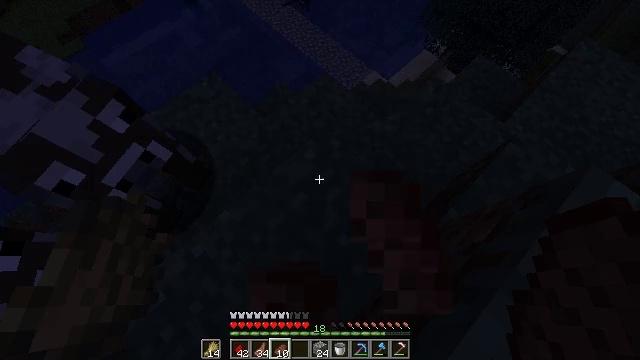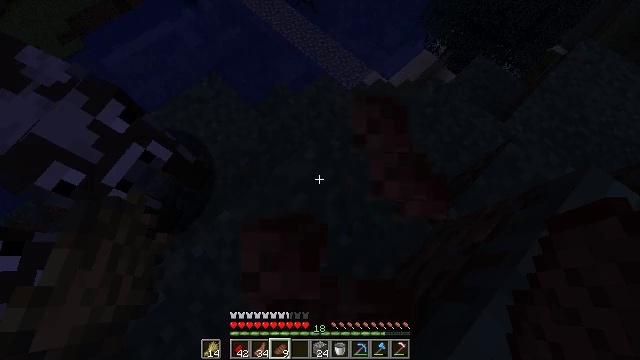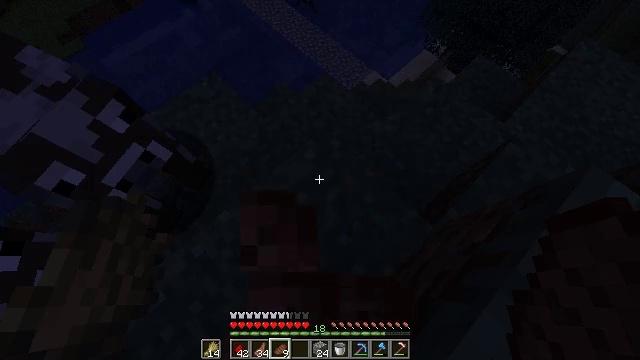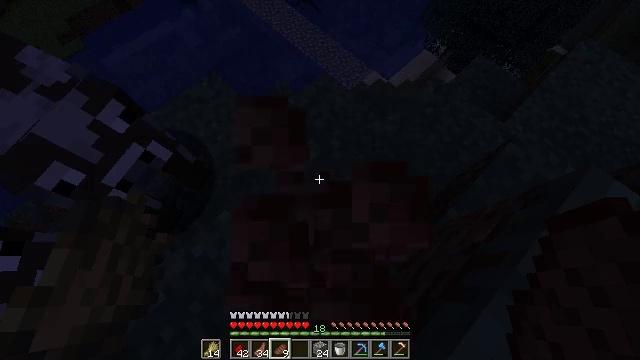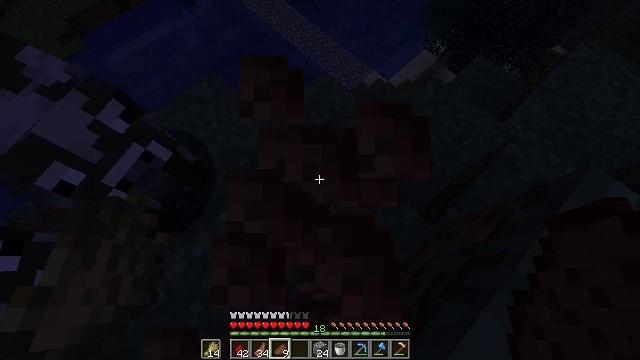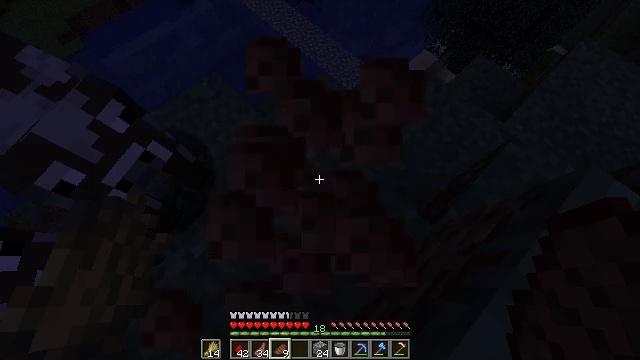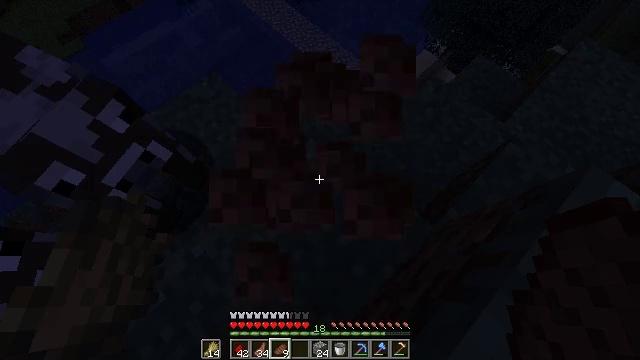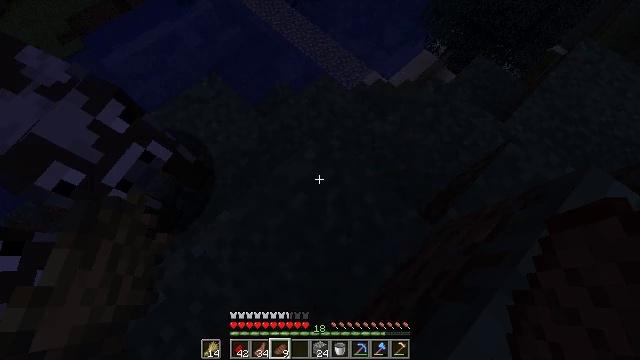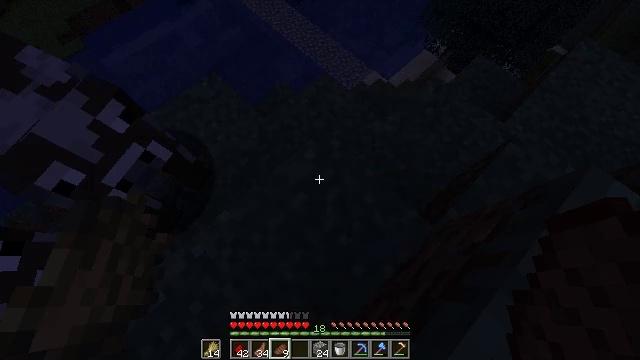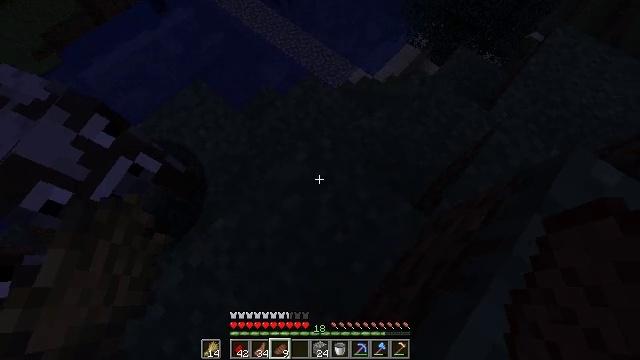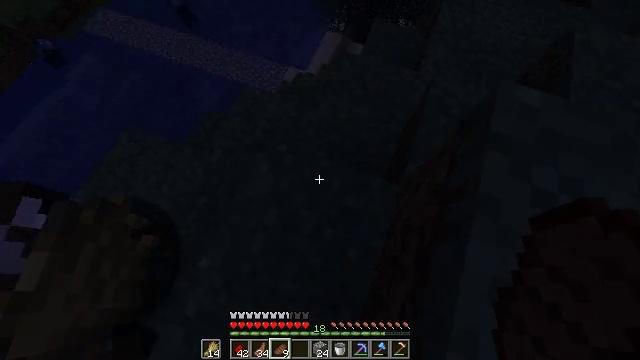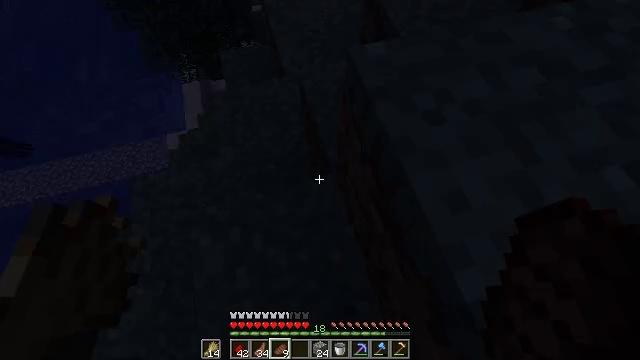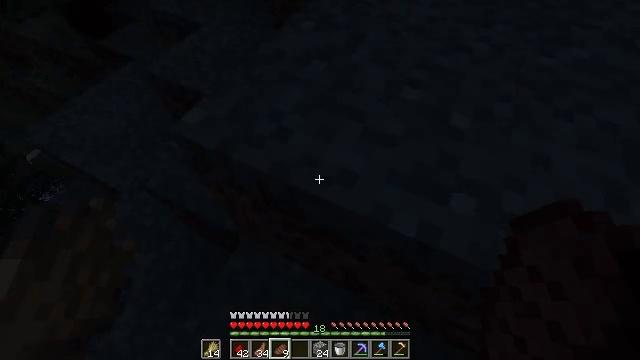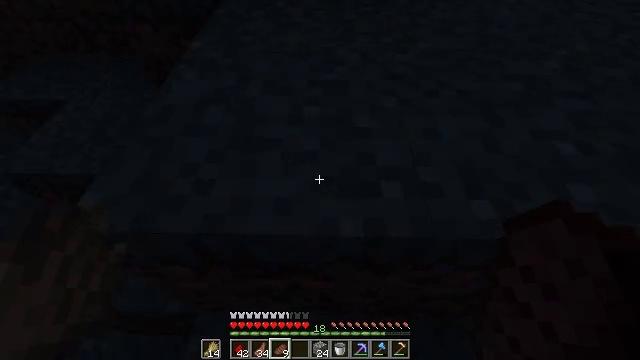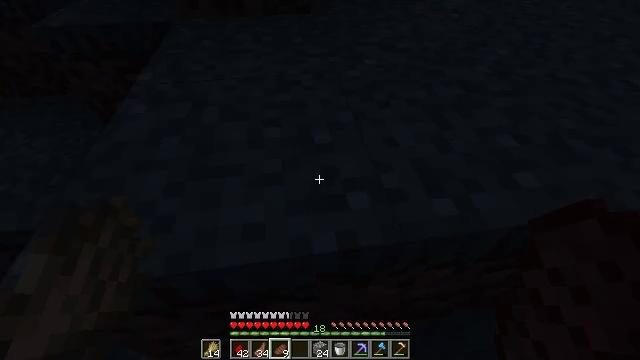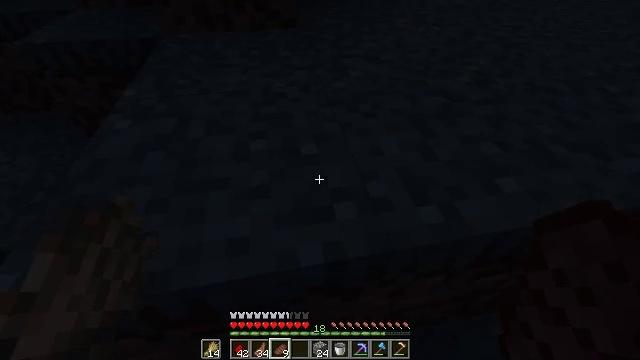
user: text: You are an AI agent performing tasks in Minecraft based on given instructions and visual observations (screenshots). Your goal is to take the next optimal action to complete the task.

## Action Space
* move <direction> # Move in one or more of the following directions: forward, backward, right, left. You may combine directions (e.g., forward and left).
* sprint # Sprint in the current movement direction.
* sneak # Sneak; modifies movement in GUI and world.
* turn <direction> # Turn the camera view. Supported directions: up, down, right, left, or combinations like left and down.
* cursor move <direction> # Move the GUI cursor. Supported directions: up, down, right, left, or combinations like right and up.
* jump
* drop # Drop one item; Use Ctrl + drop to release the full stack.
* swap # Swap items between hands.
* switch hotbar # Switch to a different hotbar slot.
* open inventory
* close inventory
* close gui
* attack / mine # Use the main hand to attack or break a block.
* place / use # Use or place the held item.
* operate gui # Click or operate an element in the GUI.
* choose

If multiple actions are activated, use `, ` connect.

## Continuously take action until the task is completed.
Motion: motion action
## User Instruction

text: Combine spruce planks and sticks to craft a spruce fence.
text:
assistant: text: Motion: use / place
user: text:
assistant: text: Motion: use / place
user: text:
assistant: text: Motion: use / place
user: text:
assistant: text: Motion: use / place
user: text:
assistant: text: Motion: use / place
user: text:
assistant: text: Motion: use / place
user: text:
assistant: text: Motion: use / place
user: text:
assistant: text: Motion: use / place
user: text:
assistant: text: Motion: turn right, use / place
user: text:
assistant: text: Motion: turn right
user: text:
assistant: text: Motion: turn right and up
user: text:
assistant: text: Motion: turn right and up
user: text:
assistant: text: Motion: turn right and up
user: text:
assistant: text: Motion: move forward, turn right and up
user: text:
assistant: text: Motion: move forward, turn right and up
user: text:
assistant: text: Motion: move forward
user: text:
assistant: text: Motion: move forward, turn up
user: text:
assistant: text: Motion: move forward, turn up, jump
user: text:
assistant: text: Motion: move forward, turn up, jump
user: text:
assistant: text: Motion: move forward, turn up, jump
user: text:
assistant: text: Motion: move forward, turn up, jump
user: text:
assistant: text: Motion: move forward, turn left and up, jump
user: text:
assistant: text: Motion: move forward, turn up, jump
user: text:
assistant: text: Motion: move forward, sprint, turn up, jump
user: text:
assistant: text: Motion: move forward, sprint, turn up, jump
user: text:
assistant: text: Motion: move forward, jump
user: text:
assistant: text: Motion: move forward, jump
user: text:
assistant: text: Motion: move forward, jump
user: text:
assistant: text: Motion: move forward, jump
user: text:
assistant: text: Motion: move forward, jump